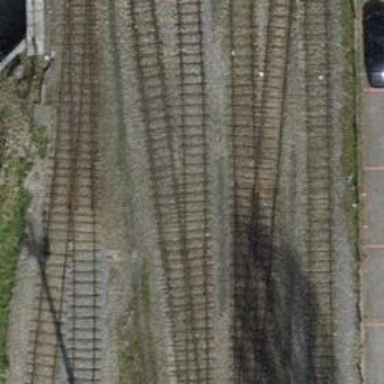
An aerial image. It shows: Siding railway track with one rail.